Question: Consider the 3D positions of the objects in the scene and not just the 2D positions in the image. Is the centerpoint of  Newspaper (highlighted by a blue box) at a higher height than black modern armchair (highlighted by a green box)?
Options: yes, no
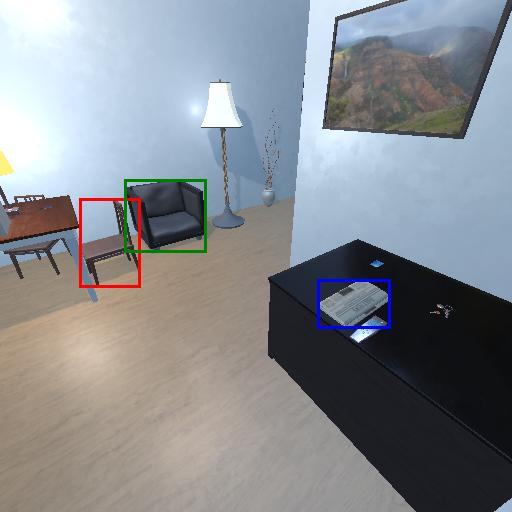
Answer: yes